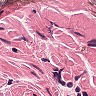
Metastatic tissue present: no